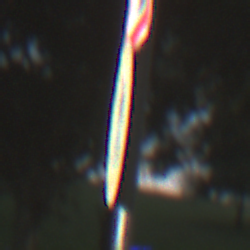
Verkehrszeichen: VerbotFussgaenger
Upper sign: Arbeitsstelle
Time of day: MorningAfternoon
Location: Outdoor (Nature)
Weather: Clear
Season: NotSpecified
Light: Natural